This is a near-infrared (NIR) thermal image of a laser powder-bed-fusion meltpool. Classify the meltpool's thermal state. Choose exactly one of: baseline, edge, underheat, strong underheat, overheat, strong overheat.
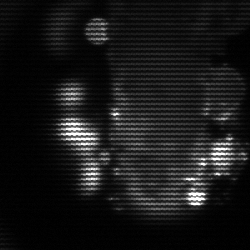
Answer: strong underheat